Question:
Here is my Asp.net code:
'''
<asp:UpdatePanel runat="server" ClientIDMode="Static" ID="TasksUpdatePanel" UpdateMode="Conditional">
<ContentTemplate>
<table class="taskGridView">
<tr>
<td>
<asp:DropDownList ID="ddlTaskName" CssClass="chosen-select" DataSourceID="dsPopulateTaskName" AutoPostBack="true" DataValueField="Task Name" runat="server" Width="100%" Font-Size="11px" AppendDataBoundItems="true" OnSelectedIndexChanged="ddlTaskName_onSelectIndexChanged">
<asp:ListItem Text="All" Value="%"></asp:ListItem>
</asp:DropDownList>
<asp:SqlDataSource ID="dsPopulateTaskName" runat="server" ConnectionString="<%$ ConnectionStrings:gvConnString %>" SelectCommand="SELECT DISTINCT [ATTR2739] 'Task Name' FROM HSI.RMOBJECTINSTANCE1224 CT INNER JOIN HSI.RMOBJECTINSTANCE1232 S ON CT.ATTR2846 = S.ATTR2821 INNER JOIN HSI.USERACCOUNT UA ON S.FK2852 = (UA.USERNUM * -1) LEFT JOIN HSI.RMOBJECTINSTANCE1251 PXC ON PXC.FK2924 = CT.OBJECTID LEFT JOIN HSI.RMOBJECTINSTANCE1249 P ON PXC.FK2923 = P.OBJECTID LEFT JOIN HSI.RMOBJECTINSTANCE1248 PRXC ON PRXC.FK2912 = CT.OBJECTID LEFT JOIN HSI.RMOBJECTINSTANCE1230 PR ON PR.OBJECTID = PRXC.FK2911 LEFT JOIN HSI.RMOBJECTINSTANCE1247 SXC ON SXC.FK2908 = CT.OBJECTID LEFT JOIN HSI.RMOBJECTINSTANCE1229 SI ON SI.OBJECTID = SXC.FK2907 INNER JOIN HSI.RMOBJECTINSTANCE1231 C ON CT.FK2927 = C.OBJECTID WHERE CT.ACTIVESTATUS = 0"></asp:SqlDataSource>
</td>
<td>
<asp:DropDownList ID="ddlService" CssClass="chosen-select" DataSourceID="dsPopulateService" AutoPostBack="true" DataValueField="Service" runat="server" Width="100%" Font-Size="11px" AppendDataBoundItems="true" OnSelectedIndexChanged="ddlService_onSelectIndexChanged">
<asp:ListItem Text="All" Value="%"></asp:ListItem>
</asp:DropDownList>
<asp:SqlDataSource ID="dsPopulateService" runat="server" ConnectionString="<%$ ConnectionStrings:gvConnString %>" SelectCommand="SELECT DISTINCT [ATTR2846] 'Service' FROM HSI.RMOBJECTINSTANCE1224 CT INNER JOIN HSI.RMOBJECTINSTANCE1232 S ON CT.ATTR2846 = S.ATTR2821 INNER JOIN HSI.USERACCOUNT UA ON S.FK2852 = (UA.USERNUM * -1) LEFT JOIN HSI.RMOBJECTINSTANCE1251 PXC ON PXC.FK2924 = CT.OBJECTID LEFT JOIN HSI.RMOBJECTINSTANCE1249 P ON PXC.FK2923 = P.OBJECTID LEFT JOIN HSI.RMOBJECTINSTANCE1248 PRXC ON PRXC.FK2912 = CT.OBJECTID LEFT JOIN HSI.RMOBJECTINSTANCE1230 PR ON PR.OBJECTID = PRXC.FK2911 LEFT JOIN HSI.RMOBJECTINSTANCE1247 SXC ON SXC.FK2908 = CT.OBJECTID LEFT JOIN HSI.RMOBJECTINSTANCE1229 SI ON SI.OBJECTID = SXC.FK2907 INNER JOIN HSI.RMOBJECTINSTANCE1231 C ON CT.FK2927 = C.OBJECTID WHERE CT.ACTIVESTATUS = 0"></asp:SqlDataSource>
</td>
<td>
<asp:DropDownList ID="ddlStatus" CssClass="chosen-select" DataSourceID="dsPopulateStatus" AutoPostBack="true" DataValueField="Status" runat="server" Width="100%" Font-Size="11px" AppendDataBoundItems="true" OnSelectedIndexChanged="ddlStatus_onSelectIndexChanged">
<asp:ListItem Text="All" Value="%"></asp:ListItem>
</asp:DropDownList>
<asp:SqlDataSource ID="dsPopulateStatus" runat="server" ConnectionString="<%$ ConnectionStrings:gvConnString %>" SelectCommand="SELECT DISTINCT [ATTR2812] 'Status' FROM HSI.RMOBJECTINSTANCE1224 CT INNER JOIN HSI.RMOBJECTINSTANCE1232 S ON CT.ATTR2846 = S.ATTR2821 INNER JOIN HSI.USERACCOUNT UA ON S.FK2852 = (UA.USERNUM * -1) LEFT JOIN HSI.RMOBJECTINSTANCE1251 PXC ON PXC.FK2924 = CT.OBJECTID LEFT JOIN HSI.RMOBJECTINSTANCE1249 P ON PXC.FK2923 = P.OBJECTID LEFT JOIN HSI.RMOBJECTINSTANCE1248 PRXC ON PRXC.FK2912 = CT.OBJECTID LEFT JOIN HSI.RMOBJECTINSTANCE1230 PR ON PR.OBJECTID = PRXC.FK2911 LEFT JOIN HSI.RMOBJECTINSTANCE1247 SXC ON SXC.FK2908 = CT.OBJECTID LEFT JOIN HSI.RMOBJECTINSTANCE1229 SI ON SI.OBJECTID = SXC.FK2907 INNER JOIN HSI.RMOBJECTINSTANCE1231 C ON CT.FK2927 = C.OBJECTID WHERE CT.ACTIVESTATUS = 0"></asp:SqlDataSource>
</td>
<td>
<asp:DropDownList ID="ddlDueDate" CssClass="chosen-select" DataSourceID="dsPopulateDueDate" AutoPostBack="true" DataValueField="Due Date" runat="server" Width="100%" Font-Size="11px" AppendDataBoundItems="true" OnSelectedIndexChanged="ddlDueDate_onSelectIndexChanged">
<asp:ListItem Text="All" Value="%"></asp:ListItem>
</asp:DropDownList>
<asp:SqlDataSource ID="dsPopulateDueDate" runat="server" ConnectionString="<%$ ConnectionStrings:gvConnString %>" SelectCommand="SELECT DISTINCT CONVERT(VARCHAR(14), [ATTR2752], 110) 'Due Date' FROM HSI.RMOBJECTINSTANCE1224 CT INNER JOIN HSI.RMOBJECTINSTANCE1232 S ON CT.ATTR2846 = S.ATTR2821 INNER JOIN HSI.USERACCOUNT UA ON S.FK2852 = (UA.USERNUM * -1) LEFT JOIN HSI.RMOBJECTINSTANCE1251 PXC ON PXC.FK2924 = CT.OBJECTID LEFT JOIN HSI.RMOBJECTINSTANCE1249 P ON PXC.FK2923 = P.OBJECTID LEFT JOIN HSI.RMOBJECTINSTANCE1248 PRXC ON PRXC.FK2912 = CT.OBJECTID LEFT JOIN HSI.RMOBJECTINSTANCE1230 PR ON PR.OBJECTID = PRXC.FK2911 LEFT JOIN HSI.RMOBJECTINSTANCE1247 SXC ON SXC.FK2908 = CT.OBJECTID LEFT JOIN HSI.RMOBJECTINSTANCE1229 SI ON SI.OBJECTID = SXC.FK2907 INNER JOIN HSI.RMOBJECTINSTANCE1231 C ON CT.FK2927 = C.OBJECTID WHERE CT.ACTIVESTATUS = 0"></asp:SqlDataSource>
</td>
<td>
<asp:DropDownList ID="ddlOwner" CssClass="chosen-select" DataSourceID="dsPopulateOwner" AutoPostBack="true" DataValueField="Owner" runat="server" Width="100%" Font-Size="11px" AppendDataBoundItems="true" OnSelectedIndexChanged="ddlOwner_onSelectIndexChanged">
<asp:ListItem Text="All" Value="%"></asp:ListItem>
</asp:DropDownList>
<asp:SqlDataSource ID="dsPopulateOwner" runat="server" ConnectionString="<%$ ConnectionStrings:gvConnString %>" SelectCommand="SELECT DISTINCT [REALNAME] 'Owner' FROM HSI.RMOBJECTINSTANCE1224 CT INNER JOIN HSI.RMOBJECTINSTANCE1232 S ON CT.ATTR2846 = S.ATTR2821 INNER JOIN HSI.USERACCOUNT UA ON S.FK2852 = (UA.USERNUM * -1) LEFT JOIN HSI.RMOBJECTINSTANCE1251 PXC ON PXC.FK2924 = CT.OBJECTID LEFT JOIN HSI.RMOBJECTINSTANCE1249 P ON PXC.FK2923 = P.OBJECTID LEFT JOIN HSI.RMOBJECTINSTANCE1248 PRXC ON PRXC.FK2912 = CT.OBJECTID LEFT JOIN HSI.RMOBJECTINSTANCE1230 PR ON PR.OBJECTID = PRXC.FK2911 LEFT JOIN HSI.RMOBJECTINSTANCE1247 SXC ON SXC.FK2908 = CT.OBJECTID LEFT JOIN HSI.RMOBJECTINSTANCE1229 SI ON SI.OBJECTID = SXC.FK2907 INNER JOIN HSI.RMOBJECTINSTANCE1231 C ON CT.FK2927 = C.OBJECTID WHERE CT.ACTIVESTATUS = 0"></asp:SqlDataSource>
</td>
<td>
<asp:DropDownList ID="ddlClient" CssClass="chosen-select" DataSourceID="dsPopulateClient" AutoPostBack="true" DataValueField="Client" runat="server" Width="100%" Font-Size="11px" AppendDataBoundItems="true" OnSelectedIndexChanged="ddlClient_onSelectIndexChanged">
<asp:ListItem Text="All" Value="%"></asp:ListItem>
</asp:DropDownList>
<asp:SqlDataSource ID="dsPopulateClient" runat="server" ConnectionString="<%$ ConnectionStrings:gvConnString %>" SelectCommand="SELECT DISTINCT [ATTR2815] 'Client' FROM HSI.RMOBJECTINSTANCE1224 CT INNER JOIN HSI.RMOBJECTINSTANCE1232 S ON CT.ATTR2846 = S.ATTR2821 INNER JOIN HSI.USERACCOUNT UA ON S.FK2852 = (UA.USERNUM * -1) LEFT JOIN HSI.RMOBJECTINSTANCE1251 PXC ON PXC.FK2924 = CT.OBJECTID LEFT JOIN HSI.RMOBJECTINSTANCE1249 P ON PXC.FK2923 = P.OBJECTID LEFT JOIN HSI.RMOBJECTINSTANCE1248 PRXC ON PRXC.FK2912 = CT.OBJECTID LEFT JOIN HSI.RMOBJECTINSTANCE1230 PR ON PR.OBJECTID = PRXC.FK2911 LEFT JOIN HSI.RMOBJECTINSTANCE1247 SXC ON SXC.FK2908 = CT.OBJECTID LEFT JOIN HSI.RMOBJECTINSTANCE1229 SI ON SI.OBJECTID = SXC.FK2907 INNER JOIN HSI.RMOBJECTINSTANCE1231 C ON CT.FK2927 = C.OBJECTID WHERE CT.ACTIVESTATUS = 0"></asp:SqlDataSource>
</td>
<td>
<asp:DropDownList ID="ddlSite" CssClass="chosen-select" DataSourceID="dsPopulateSite" AutoPostBack="true" DataValueField="Site" runat="server" Width="100%" Font-Size="11px" AppendDataBoundItems="true" OnSelectedIndexChanged="ddlSite_onSelectIndexChanged">
<asp:ListItem Text="All" Value="%"></asp:ListItem>
</asp:DropDownList>
<asp:SqlDataSource ID="dsPopulateSite" runat="server" ConnectionString="<%$ ConnectionStrings:gvConnString %>" SelectCommand="SELECT DISTINCT [ATTR2819] 'Site' FROM HSI.RMOBJECTINSTANCE1224 CT INNER JOIN HSI.RMOBJECTINSTANCE1232 S ON CT.ATTR2846 = S.ATTR2821 INNER JOIN HSI.USERACCOUNT UA ON S.FK2852 = (UA.USERNUM * -1) LEFT JOIN HSI.RMOBJECTINSTANCE1251 PXC ON PXC.FK2924 = CT.OBJECTID LEFT JOIN HSI.RMOBJECTINSTANCE1249 P ON PXC.FK2923 = P.OBJECTID LEFT JOIN HSI.RMOBJECTINSTANCE1248 PRXC ON PRXC.FK2912 = CT.OBJECTID LEFT JOIN HSI.RMOBJECTINSTANCE1230 PR ON PR.OBJECTID = PRXC.FK2911 LEFT JOIN HSI.RMOBJECTINSTANCE1247 SXC ON SXC.FK2908 = CT.OBJECTID LEFT JOIN HSI.RMOBJECTINSTANCE1229 SI ON SI.OBJECTID = SXC.FK2907 INNER JOIN HSI.RMOBJECTINSTANCE1231 C ON CT.FK2927 = C.OBJECTID WHERE CT.ACTIVESTATUS = 0"></asp:SqlDataSource>
</td>
<td>
<asp:DropDownList ID="ddlPractice" CssClass="chosen-select" DataSourceID="dsPopulatePractice" AutoPostBack="true" DataValueField="Practice" runat="server" Width="100%" Font-Size="11px" AppendDataBoundItems="true" OnSelectedIndexChanged="ddlPractice_onSelectIndexChanged">
<asp:ListItem Text="All" Value="%"></asp:ListItem>
</asp:DropDownList>
<asp:SqlDataSource ID="dsPopulatePractice" runat="server" ConnectionString="<%$ ConnectionStrings:gvConnString %>" SelectCommand="SELECT DISTINCT [ATTR2817] 'Practice' FROM HSI.RMOBJECTINSTANCE1224 CT INNER JOIN HSI.RMOBJECTINSTANCE1232 S ON CT.ATTR2846 = S.ATTR2821 INNER JOIN HSI.USERACCOUNT UA ON S.FK2852 = (UA.USERNUM * -1) LEFT JOIN HSI.RMOBJECTINSTANCE1251 PXC ON PXC.FK2924 = CT.OBJECTID LEFT JOIN HSI.RMOBJECTINSTANCE1249 P ON PXC.FK2923 = P.OBJECTID LEFT JOIN HSI.RMOBJECTINSTANCE1248 PRXC ON PRXC.FK2912 = CT.OBJECTID LEFT JOIN HSI.RMOBJECTINSTANCE1230 PR ON PR.OBJECTID = PRXC.FK2911 LEFT JOIN HSI.RMOBJECTINSTANCE1247 SXC ON SXC.FK2908 = CT.OBJECTID LEFT JOIN HSI.RMOBJECTINSTANCE1229 SI ON SI.OBJECTID = SXC.FK2907 INNER JOIN HSI.RMOBJECTINSTANCE1231 C ON CT.FK2927 = C.OBJECTID WHERE CT.ACTIVESTATUS = 0"></asp:SqlDataSource>
</td>
<td>
<asp:DropDownList ID="ddlProvider" CssClass="chosen-select" DataSourceID="dsPopulateProvider" AutoPostBack="true" DataValueField="Provider" runat="server" Width="100%" Font-Size="11px" AppendDataBoundItems="true" OnSelectedIndexChanged="ddlProvider_onSelectIndexChanged">
<asp:ListItem Text="All" Value="%"></asp:ListItem>
</asp:DropDownList>
<asp:SqlDataSource ID="dsPopulateProvider" runat="server" ConnectionString="<%$ ConnectionStrings:gvConnString %>" SelectCommand="SELECT DISTINCT [ATTR2919] 'Provider' FROM HSI.RMOBJECTINSTANCE1224 CT INNER JOIN HSI.RMOBJECTINSTANCE1232 S ON CT.ATTR2846 = S.ATTR2821 INNER JOIN HSI.USERACCOUNT UA ON S.FK2852 = (UA.USERNUM * -1) LEFT JOIN HSI.RMOBJECTINSTANCE1251 PXC ON PXC.FK2924 = CT.OBJECTID LEFT JOIN HSI.RMOBJECTINSTANCE1249 P ON PXC.FK2923 = P.OBJECTID LEFT JOIN HSI.RMOBJECTINSTANCE1248 PRXC ON PRXC.FK2912 = CT.OBJECTID LEFT JOIN HSI.RMOBJECTINSTANCE1230 PR ON PR.OBJECTID = PRXC.FK2911 LEFT JOIN HSI.RMOBJECTINSTANCE1247 SXC ON SXC.FK2908 = CT.OBJECTID LEFT JOIN HSI.RMOBJECTINSTANCE1229 SI ON SI.OBJECTID = SXC.FK2907 INNER JOIN HSI.RMOBJECTINSTANCE1231 C ON CT.FK2927 = C.OBJECTID WHERE CT.ACTIVESTATUS = 0"></asp:SqlDataSource>
</td>
</tr>
</table>
<asp:GridView ShowHeaderWhenEmpty="false" AlternatingRowStyle-BackColor="#EBE9E9" AutoGenerateColumns="false" OnSorting="yourTasksGV_Sorting" AllowSorting="true" ID="yourTasksGV" runat="server" ClientIDMode="Static" EmptyDataText="There is no data to display" OnRowDataBound="yourTasksGV_RowDataBound" OnRowCreated="yourTasksGV_RowCreated">
<Columns>
<asp:HyperLinkField Target="_blank" DataNavigateUrlFields="Task Detail" DataTextField="Task Name" DataNavigateUrlFormatString="" HeaderText="Task Detail" SortExpression="Task Name" ItemStyle-CssClass="taskTableColumn" />
<asp:BoundField DataField="Service" HeaderText="Service" SortExpression="Service" ItemStyle-CssClass="taskTableColumn" />
<asp:BoundField DataField="Status" HeaderText="Status" SortExpression="Status" ItemStyle-CssClass="taskTableColumn" />
<asp:BoundField DataField="Due Date" HeaderText="Due" SortExpression="Due Date" ItemStyle-CssClass="taskTableColumn" />
<asp:BoundField DataField="Owner" HeaderText="Owner" SortExpression="Owner" ItemStyle-CssClass="taskTableColumn" />
<asp:BoundField DataField="Client" HeaderText="Client" SortExpression="Client" ItemStyle-CssClass="taskTableColumn" />
<asp:BoundField DataField="Site" HeaderText="Site" SortExpression="Site" ItemStyle-CssClass="taskTableColumn" />
<asp:BoundField DataField="Practice" HeaderText="Practice" SortExpression="Practice" ItemStyle-CssClass="taskTableColumn" />
<asp:BoundField DataField="Provider" HeaderText="Provider" SortExpression="Provider" ItemStyle-CssClass="taskTableColumn" />
</Columns>
</asp:GridView>
</ContentTemplate>
</asp:UpdatePanel>
'''
My code-behind:
'''
protected void Page_Load(object sender, EventArgs e)
{
strMainQuery = @"SELECT
CT.OBJECTID,
'http://checkthis.com/d=' + CAST(CT.OBJECTID AS VARCHAR) + '&classid=1224' 'Task Detail'
,LTRIM(RTRIM(CT.ATTR2846)) 'Service'
,LTRIM(RTRIM(CT.ATTR2812)) 'Status'
,CONVERT(VARCHAR(14), CT.ATTR2752, 110) 'Due Date'
,LTRIM(RTRIM(CT.ATTR2739)) 'Task Name'
,LTRIM(RTRIM(UA.REALNAME)) 'Owner'
,LTRIM(RTRIM(C.ATTR2815)) 'Client'
,RTRIM(SI.ATTR2819) 'Site'
,RTRIM(PR.ATTR2817) 'Practice'
,RTRIM(P.ATTR2919) 'Provider'
FROM HSI.RMOBJECTINSTANCE1224 CT
INNER JOIN HSI.RMOBJECTINSTANCE1232 S ON CT.ATTR2846 = S.ATTR2821
INNER JOIN HSI.USERACCOUNT UA ON S.FK2852 = (UA.USERNUM * -1)
LEFT JOIN HSI.RMOBJECTINSTANCE1251 PXC ON PXC.FK2924 = CT.OBJECTID
LEFT JOIN HSI.RMOBJECTINSTANCE1249 P ON PXC.FK2923 = P.OBJECTID
LEFT JOIN HSI.RMOBJECTINSTANCE1248 PRXC ON PRXC.FK2912 = CT.OBJECTID
LEFT JOIN HSI.RMOBJECTINSTANCE1230 PR ON PR.OBJECTID = PRXC.FK2911
LEFT JOIN HSI.RMOBJECTINSTANCE1247 SXC ON SXC.FK2908 = CT.OBJECTID
LEFT JOIN HSI.RMOBJECTINSTANCE1229 SI ON SI.OBJECTID = SXC.FK2907
INNER JOIN HSI.RMOBJECTINSTANCE1231 C ON CT.FK2927 = C.OBJECTID";
if (!Page.IsPostBack)
{
ViewState["sortOrder"] = "Asc";
ViewState["sortExp"] = "Due Date";
PullData("Due Date", "Asc"); //ASC: A (top) to Z (bottom) || # (low to high) || Date (oldest to newest)
}
}
public void PullData(string sortExp, string sortDir)
{
query = "";
DataTable taskData = new DataTable();
connString = @""; //connectionstring
if (ddlTaskName.SelectedIndex > 0)
{
strClause += " AND CT.ATTR2739 = '" + ddlTaskName.SelectedItem.Text + "'";
}
else
{
strClause += " AND CT.ATTR2739 LIKE '%'";
}
if (ddlService.SelectedIndex > 0)
{
strClause += " AND CT.ATTR2846 = '" + ddlService.SelectedItem.Text + "'";
}
else
{
strClause += " AND CT.ATTR2846 LIKE '%'";
}
if (ddlStatus.SelectedIndex > 0)
{
strClause += " AND CT.ATTR2812 = '" + ddlStatus.SelectedItem.Text + "'";
}
else
{
strClause += " AND CT.ATTR2812 LIKE '%'";
}
if (ddlDueDate.SelectedIndex > 0)
{
strClause += " AND CONVERT(VARCHAR(14), CT.ATTR2752, 110) = '" + ddlDueDate.SelectedItem.Text + "'";
}
else
{
strClause += " AND CONVERT(VARCHAR(14), CT.ATTR2752, 110) LIKE '%'";
}
if (ddlOwner.SelectedIndex > 0)
{
strClause += " AND UA.REALNAME = '" + ddlOwner.SelectedItem.Text + "'";
}
else
{
strClause += " AND UA.REALNAME LIKE '%'";
}
if (ddlClient.SelectedIndex > 0)
{
strClause += " AND C.ATTR2815 = '" + ddlClient.SelectedItem.Text + "'";
}
else
{
strClause += " AND C.ATTR2815 LIKE '%'";
}
if (ddlSite.SelectedIndex > 0)
{
strClause += " AND SI.ATTR2819 = '" + ddlSite.SelectedItem.Text + "'";
}
else
{
strClause += " AND SI.ATTR2819 LIKE '%'";
}
if (ddlPractice.SelectedIndex > 0)
{
strClause += " AND PR.ATTR2817 = '" + ddlPractice.SelectedItem.Text + "'";
}
else
{
strClause += " AND PR.ATTR2817 LIKE '%'";
}
if (ddlProvider.SelectedIndex > 0)
{
strClause += " AND P.ATTR2919 = '" + ddlProvider.SelectedItem.Text + "'";
}
else
{
strClause += " AND P.ATTR2919 LIKE '%'";
}
if (ddlTaskName.SelectedIndex == 0 && ddlService.SelectedIndex == 0 && ddlStatus.SelectedIndex == 0 && ddlDueDate.SelectedIndex == 0 && ddlOwner.SelectedIndex == 0 && ddlClient.SelectedIndex == 0 && ddlSite.SelectedIndex == 0 && ddlPractice.SelectedIndex == 0 && ddlProvider.SelectedIndex == 0)
{
query = strMainQuery + " WHERE CT.ACTIVESTATUS = 0";
}
else
{
query = strMainQuery + " WHERE CT.ACTIVESTATUS = 0" + strClause;
}
using (SqlConnection conn = new SqlConnection(connString))
{
try
{
SqlCommand cmd = new SqlCommand(query, conn);
// create data adapter
SqlDataAdapter da = new SqlDataAdapter(query, conn);
// this will query your database and return the result to your datatable
DataSet myDataSet = new DataSet();
da.Fill(myDataSet);
myDataView = new DataView();
myDataView = myDataSet.Tables[0].DefaultView;
if (sortExp != string.Empty)
{
//MessageBox.Show(sortExp);
//MessageBox.Show(sortDir);
myDataView.Sort = string.Format("{0} {1}", sortExp, sortDir);
}
yourTasksGV.DataSource = myDataView;
yourTasksGV.DataBind();
TasksUpdatePanel.Update();
conn.Close();
}
catch (Exception ex)
{
string error = ex.Message;
}
}
}
protected void ddlTaskName_onSelectIndexChanged(object sender, EventArgs e)
{
PullData(ViewState["sortExp"].ToString(), ViewState["sortOrder"].ToString());
}
protected void ddlOwner_onSelectIndexChanged(object sender, EventArgs e)
{
PullData(ViewState["sortExp"].ToString(), ViewState["sortOrder"].ToString());
}
protected void ddlService_onSelectIndexChanged(object sender, EventArgs e)
{
PullData(ViewState["sortExp"].ToString(), ViewState["sortOrder"].ToString());
}
protected void ddlStatus_onSelectIndexChanged(object sender, EventArgs e)
{
PullData(ViewState["sortExp"].ToString(), ViewState["sortOrder"].ToString());
}
protected void ddlDueDate_onSelectIndexChanged(object sender, EventArgs e)
{
PullData(ViewState["sortExp"].ToString(), ViewState["sortOrder"].ToString());
}
protected void ddlClient_onSelectIndexChanged(object sender, EventArgs e)
{
PullData(ViewState["sortExp"].ToString(), ViewState["sortOrder"].ToString());
}
protected void ddlSite_onSelectIndexChanged(object sender, EventArgs e)
{
PullData(ViewState["sortExp"].ToString(), ViewState["sortOrder"].ToString());
}
protected void ddlPractice_onSelectIndexChanged(object sender, EventArgs e)
{
PullData(ViewState["sortExp"].ToString(), ViewState["sortOrder"].ToString());
}
protected void ddlProvider_onSelectIndexChanged(object sender, EventArgs e)
{
PullData(ViewState["sortExp"].ToString(), ViewState["sortOrder"].ToString());
}
public string sortOrder
{
get
{
if (ViewState["sortOrder"].ToString() == "Desc")
{
ViewState["sortOrder"] = "Asc";
}
else
{
ViewState["sortOrder"] = "Desc";
}
return ViewState["sortOrder"].ToString();
}
set
{
ViewState["sortOrder"] = value;
}
}
'''
How can I achieve the Dynamic DropDownList from the filtered GridView?
Thanks in advance.
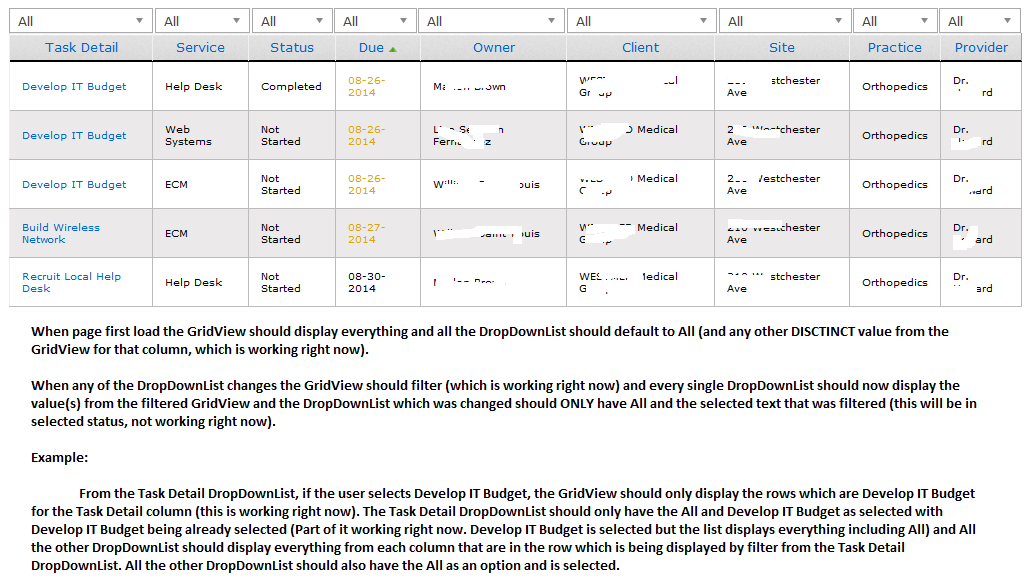
Answer: one thing you could try
1. sore all drop down queries in a private var excluding the where clause
2. you could create a method that will build the where clause for all (drop down list and gridview)
3. when data binding the grid view also rebind the drop down.
: being that you are using append data bound items you would need to clear out the current options. An alternative to that would be something like
'''
select 'All' as [Task Name], '%' as value
union
SELECT DISTINCT [ATTR2739] as 'Task Name', [ATTR2739] as 'Value' FROM .....
'''
if you set you private select vars up like
'''
var _selectForADropDown = "select distinct ...... {0}"
'''
then where you apply the filter to the gridview you can also apply the filter to the data source for the drop down
'''
dataSourceForDropDown.SelectStatement = string.Format(selectForADropDown, MethodForTheWareClasues());
dropDownList.DataBind();
'''
one thing that may help
using private const vars for each part of the query so you can reuse it
break up the query so the where and from clause can be used for both the gridview and the drop downs
'''
private const string StrMainQuery = @"SELECT
CT.OBJECTID,
'http://checkthis.com/d=' + CAST(CT.OBJECTID AS VARCHAR) + '&classid=1224' 'Task Detail'
,LTRIM(RTRIM(CT.ATTR2846)) 'Service'
,LTRIM(RTRIM(CT.ATTR2812)) 'Status'
,CONVERT(VARCHAR(14), CT.ATTR2752, 110) 'Due Date'
,LTRIM(RTRIM(CT.ATTR2739)) 'Task Name'
,LTRIM(RTRIM(UA.REALNAME)) 'Owner'
,LTRIM(RTRIM(C.ATTR2815)) 'Client'
,RTRIM(SI.ATTR2819) 'Site'
,RTRIM(PR.ATTR2817) 'Practice'
,RTRIM(P.ATTR2919) 'Provider'";
private const string _from = @"
FROM HSI.RMOBJECTINSTANCE1224 CT
INNER JOIN HSI.RMOBJECTINSTANCE1232 S ON CT.ATTR2846 = S.ATTR2821
INNER JOIN HSI.USERACCOUNT UA ON S.FK2852 = (UA.USERNUM * -1)
LEFT JOIN HSI.RMOBJECTINSTANCE1251 PXC ON PXC.FK2924 = CT.OBJECTID
LEFT JOIN HSI.RMOBJECTINSTANCE1249 P ON PXC.FK2923 = P.OBJECTID
LEFT JOIN HSI.RMOBJECTINSTANCE1248 PRXC ON PRXC.FK2912 = CT.OBJECTID
LEFT JOIN HSI.RMOBJECTINSTANCE1230 PR ON PR.OBJECTID = PRXC.FK2911
LEFT JOIN HSI.RMOBJECTINSTANCE1247 SXC ON SXC.FK2908 = CT.OBJECTID
LEFT JOIN HSI.RMOBJECTINSTANCE1229 SI ON SI.OBJECTID = SXC.FK2907
INNER JOIN HSI.RMOBJECTINSTANCE1231 C ON CT.FK2927 = C.OBJECTID
";
private const string where = @"
WHERE CT.ACTIVESTATUS = 0
AND CT.ATTR2739 LIKE '{0}'
AND CT.ATTR2846 LIKE '{1}'
AND CT.ATTR2812 LIKE '{2}'
AND AND CONVERT(VARCHAR(14), CT.ATTR2752, 110) LIKE '{3}'
AND UA.REALNAME LIKE '{4}'
AND C.ATTR2815 LIKE '{5}'
AND SI.ATTR2819 LIKE '{6}'
AND PR.ATTR2817 LIKE '{7}'
AND P.ATTR2919 LIKE '{8}'
";
'''
then build your query's something like:
'''
private string GetWhere()
{
return string.Format(where,
ddlTaskName.SelectedValue,
ddlService.SelectedValue,
ddlStatus.SelectedValue,
ddlDueDate.SelectedValue,
ddlOwner.SelectedValue,
ddlClient.SelectedValue,
ddlSite.SelectedValue,
ddlPractice.SelectedValue,
ddlProvider.SelectedValue
);
}
private string GetGridSelect()
{
return string.Concat(StrMainQuery, _from, GetWhere());
}
'''
then you could build the query for each drop down usingthe union all method above to keep the "all"
'''
private void ReloadDropDown()
{
dsPopulateProvider.SelectCommand = GetDropDownGuery();
ddlProvider.DataBind();
}
'''
you would benefit a lot by creating a view of this select then using entity framework.
would make it really simple to get the value in one swoop for all item but my answer is based off what you currently are doing.
The steps I would take to make these changes
1. add the const vars for the select statement above the on load method
2. add method to get the where clause (example above)
3. add method to get complete select statement for the grid view(sample above)
4. pull all code building the where clause in the current data bind and method for the grid view and get the select statement from the method just added
5. add method for building the distinct select statements for each drop down and rebind them as shown above
let me know if you have any question, hope this helps